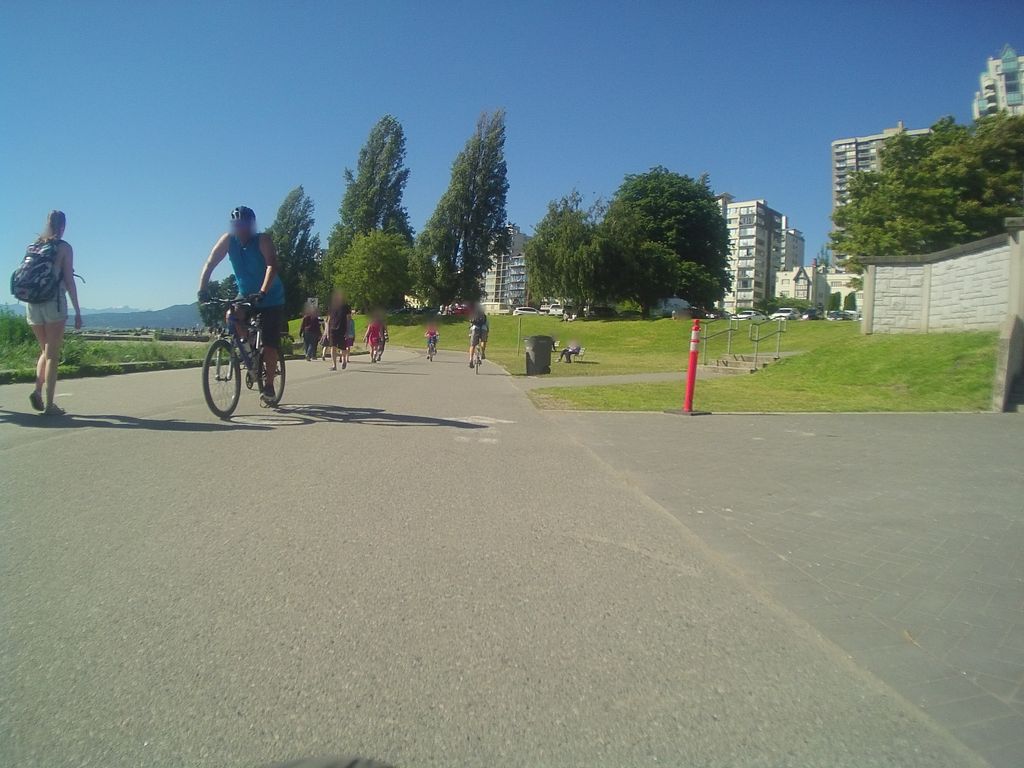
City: vancouver